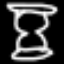
Label: hourglass